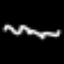
Label: squiggle